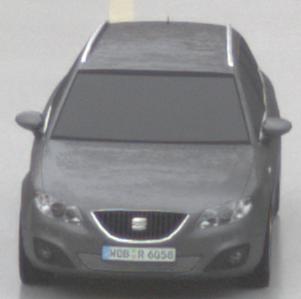
Make: SEAT
Model: Exeo ST 1.6
Detailed model: Exeo (3R) ST
Model produced from: 2010/05
Model produced until: 2010/08
Doors: 5
Color: gray
Road condition: wet road
Daytime: midday
Contrast: low contrast